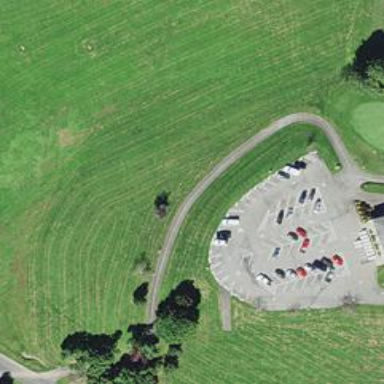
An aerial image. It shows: Pathway for golfing.